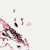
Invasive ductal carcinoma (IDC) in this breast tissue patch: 0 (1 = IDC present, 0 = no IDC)